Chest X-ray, PA view. Patient: 46 years old, sex M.
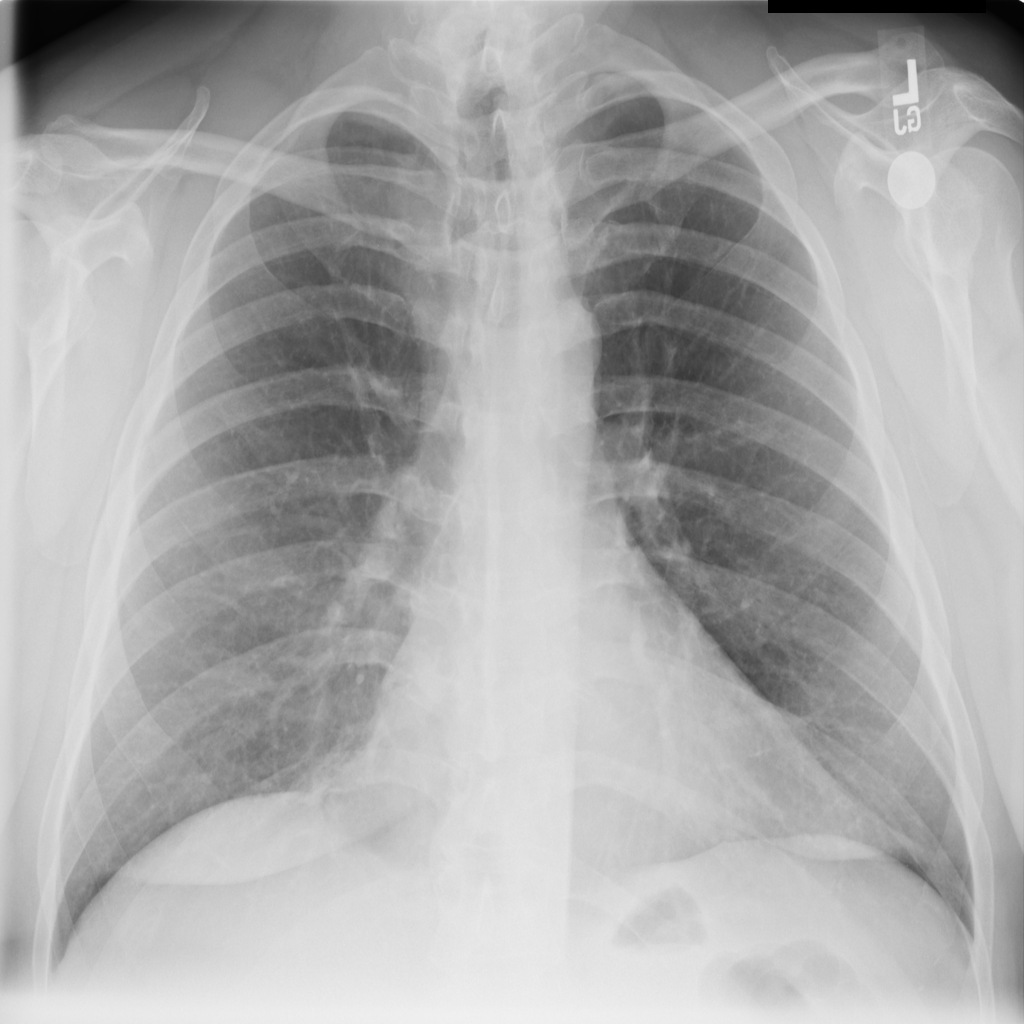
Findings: No Finding